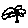
Label: flower